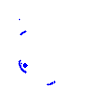
Particle: kaon